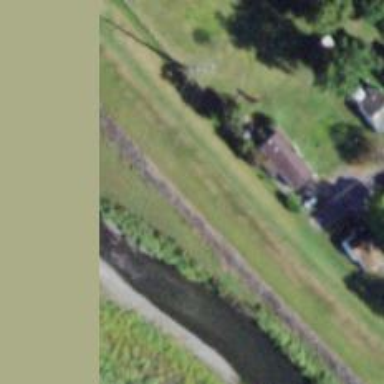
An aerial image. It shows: Path along levee embankment.